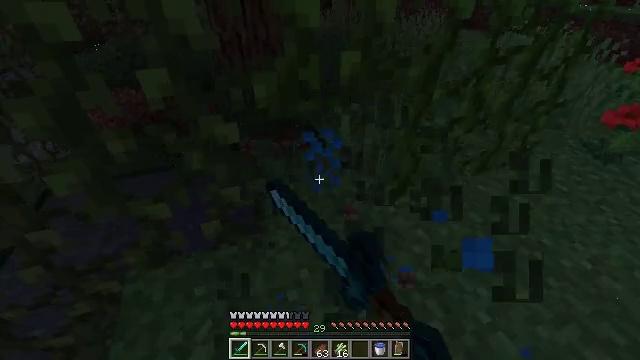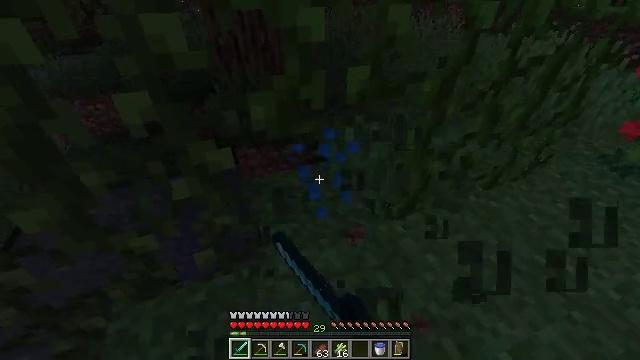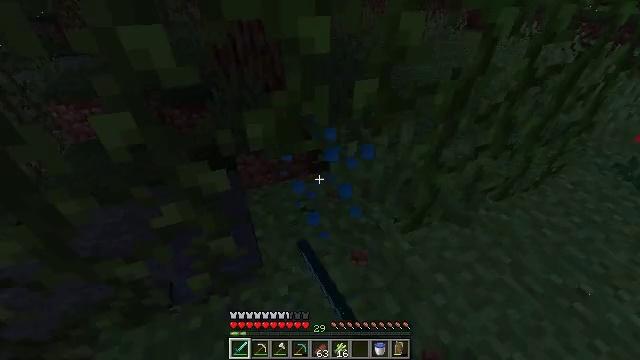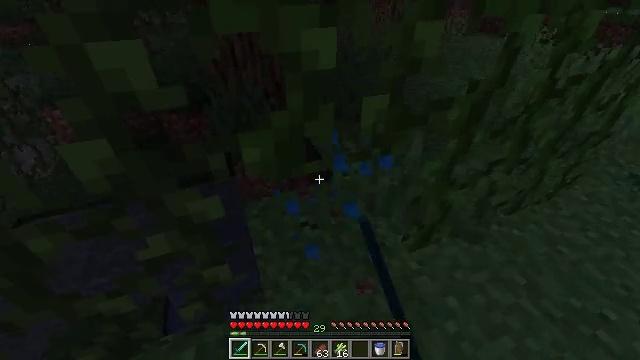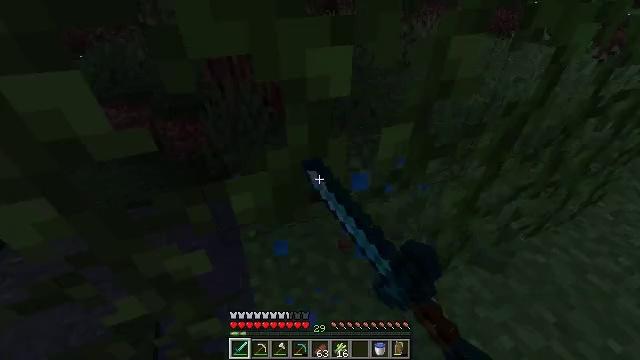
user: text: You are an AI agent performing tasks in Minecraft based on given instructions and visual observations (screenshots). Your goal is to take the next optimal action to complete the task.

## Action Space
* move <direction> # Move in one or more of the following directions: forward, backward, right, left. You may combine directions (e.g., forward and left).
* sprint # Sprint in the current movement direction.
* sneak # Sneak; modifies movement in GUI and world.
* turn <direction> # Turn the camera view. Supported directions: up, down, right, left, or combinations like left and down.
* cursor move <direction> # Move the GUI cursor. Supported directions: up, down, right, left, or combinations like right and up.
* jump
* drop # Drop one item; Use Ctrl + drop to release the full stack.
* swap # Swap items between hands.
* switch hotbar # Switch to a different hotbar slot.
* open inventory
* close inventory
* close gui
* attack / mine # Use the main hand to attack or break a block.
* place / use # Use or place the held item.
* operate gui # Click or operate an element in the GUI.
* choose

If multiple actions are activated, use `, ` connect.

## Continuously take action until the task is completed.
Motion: motion action
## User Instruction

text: Pick up a blue orchid.
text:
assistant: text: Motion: move forward, attack / mine
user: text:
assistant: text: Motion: move forward, attack / mine
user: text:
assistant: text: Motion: move forward, attack / mine
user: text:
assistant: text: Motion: move forward, attack / mine
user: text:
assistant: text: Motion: attack / mine